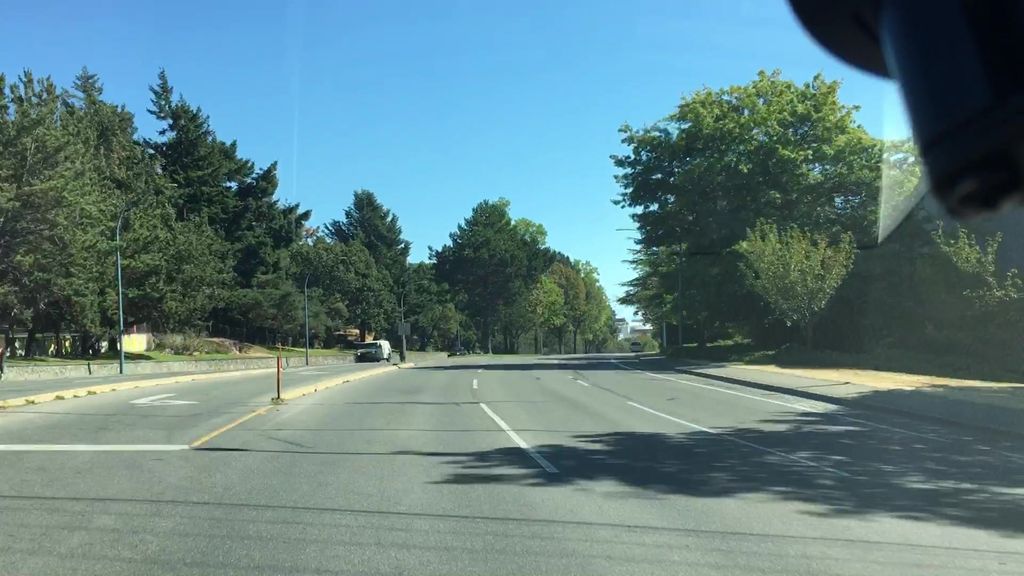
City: victoria